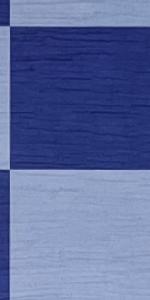
Label: Empty